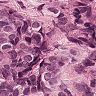
Metastatic tissue present: yes